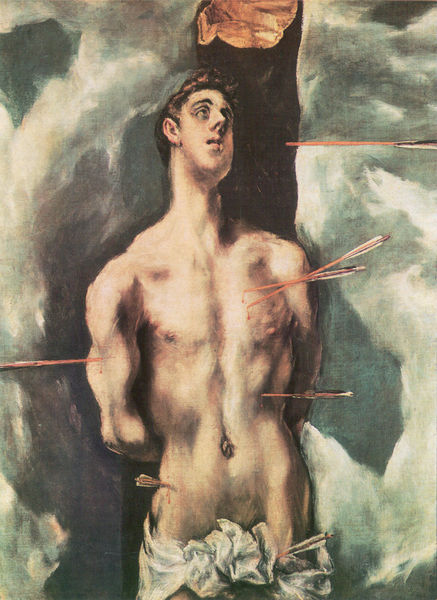
Titel: Der hl. Sebastian
Künstler: El Greco
Standort: Madrid
Institution: Museo del Prado
Schlagwörter: akt, baum, blau, felsen, gemälde, gott, haut, himmel, kopf, körper, lendenschurz, mann, nackt, nackter, schatten, schurz, weiß, wolken, wunde, gelb, grün, ocker, braun, brust, frisur, grau, haar, hintergrund, holz, licht, mund, nase, ohr, profil, schwarz, säule, blick, rot, tuch, wolke, beige, malerei, jung, arm, arme, augen, bibel, falten, federn, gesicht, hinrichtung, inkarnat, knoten, mord, stehen, tod, tot, bildnis, hals, hände, portrait, porträt, ast, baumstamm, stamm, haare, stehend, stoff, lippen, locken, ohren, rosa, spanien, muskeln, brauen, nabel, bauch, faltenwurf, bauchnabel, brustwarze, scham, oben, fleisch, belichtung, blut, lende, lendentuch, glaube, kreuz, pfahl, nack, rippen, strafe, hässlich, wässrig, mythologie, jüngling, kehle, jesus, kreuzigung, sterben, wunden, hüfte, leid, leiden, manierismus, qual, schmerz, erhoben, heiliger, märtyrer, töten, heilig, überlängt, el greco, pfeil, pfeile, treffer, leinentuch, holzpfahl, getroffen, schamtuch, fessel, manieriert, schuss, ziel, martyrium, folter, marter, sebastian, gefesselt, angebunden, durchbohrt, heiliger sebastian, hl. sebastian, prometheus, greco, stefan, marterpfahl, el grco, auchnabel, daneben, der heilige, der heilige sebastian, hochblicken, märthyrer, pfal, sankt sebastian, antonius, iman, el, pfeike, wolken+